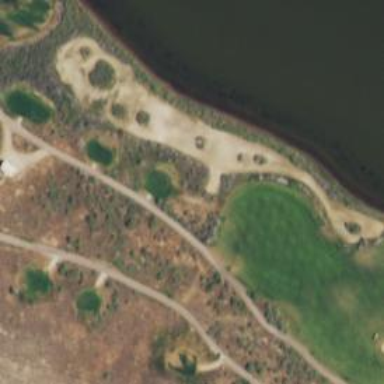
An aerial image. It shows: View of golf hole.